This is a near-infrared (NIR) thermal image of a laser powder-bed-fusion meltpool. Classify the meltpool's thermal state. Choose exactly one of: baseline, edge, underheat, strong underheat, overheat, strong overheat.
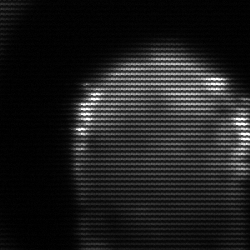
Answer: edge